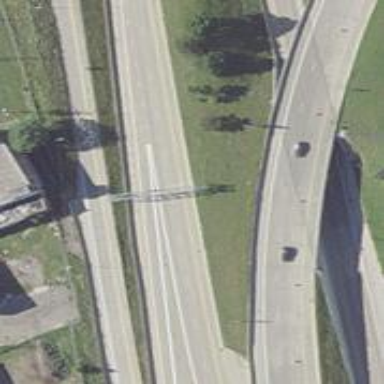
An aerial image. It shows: Motorway junction.